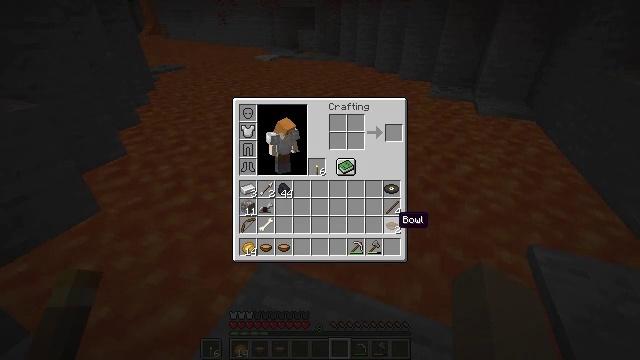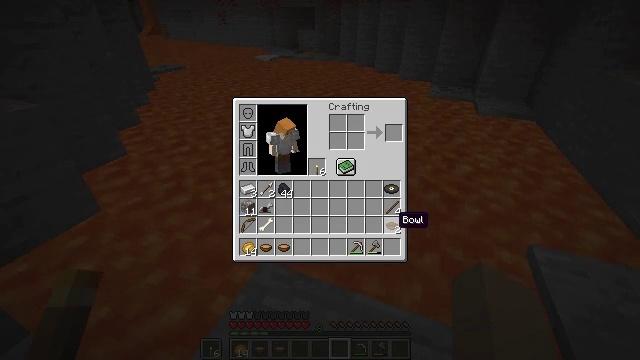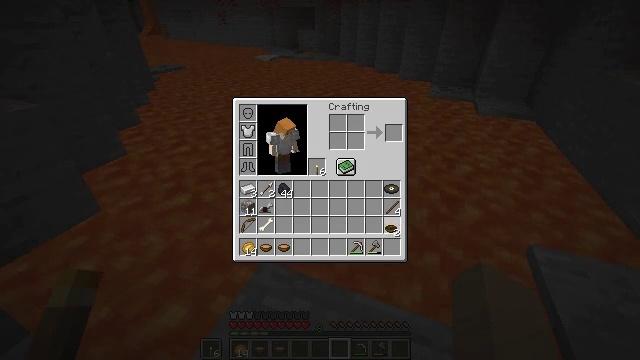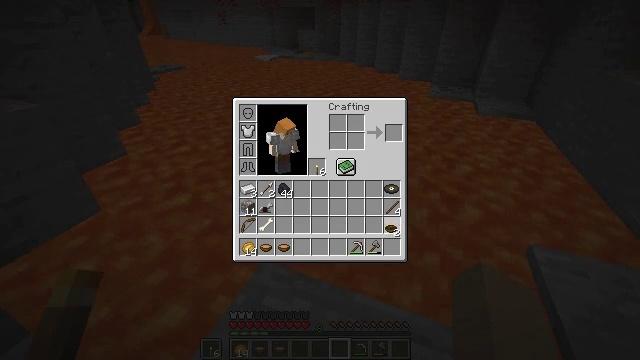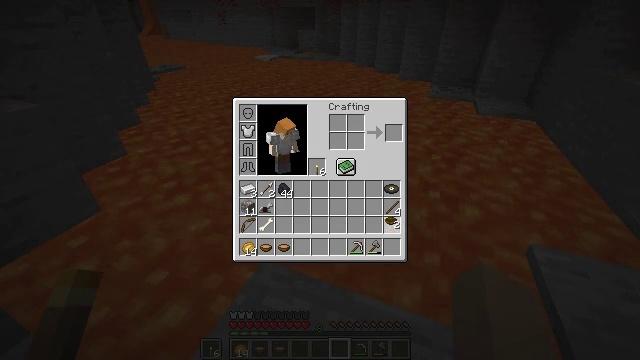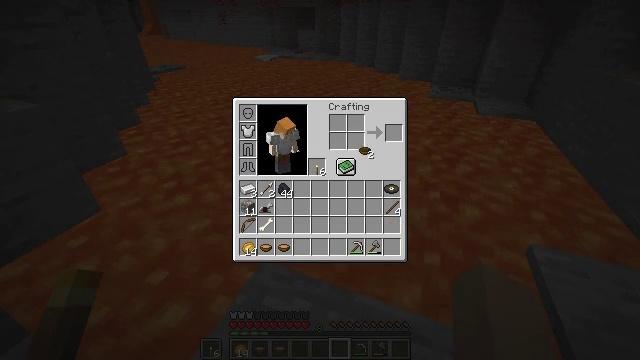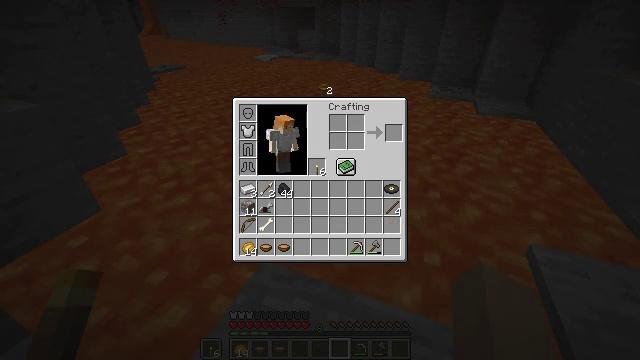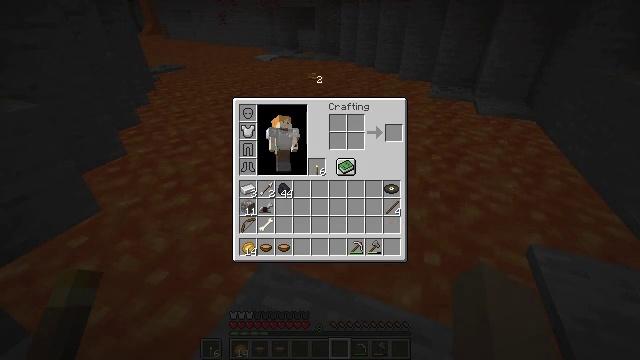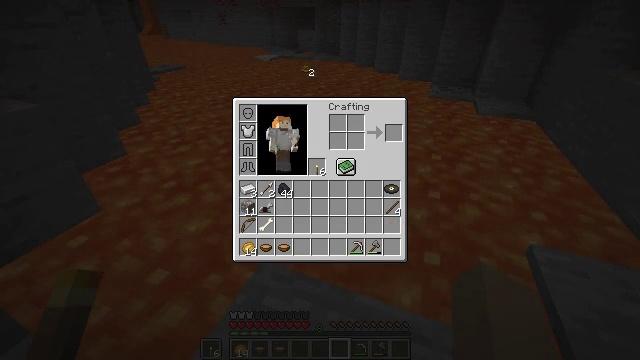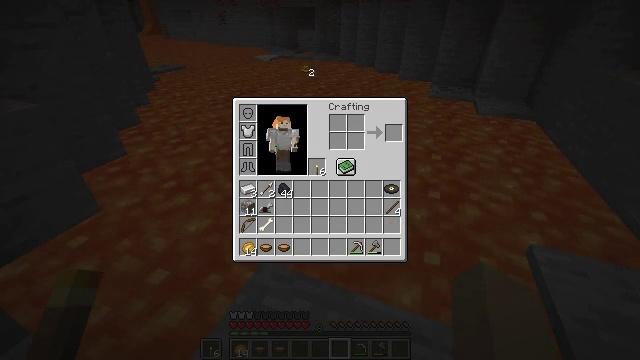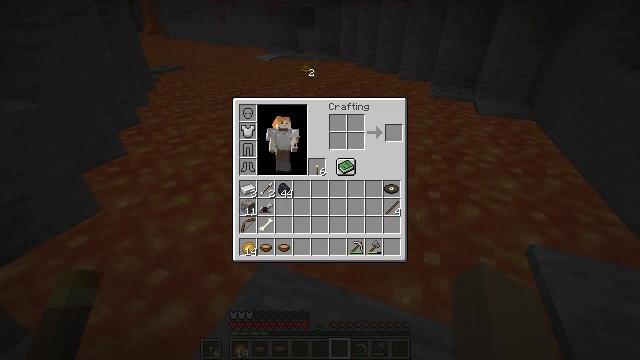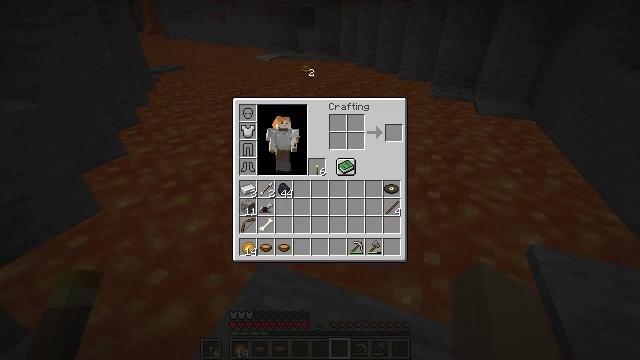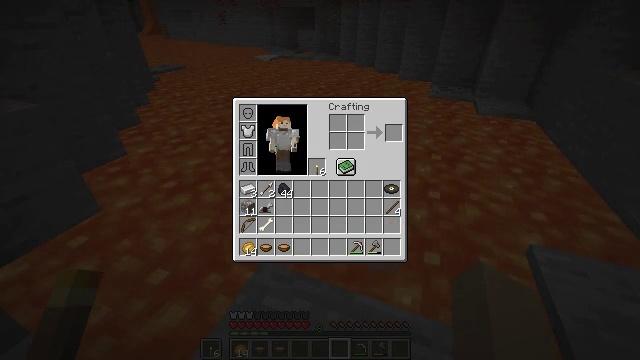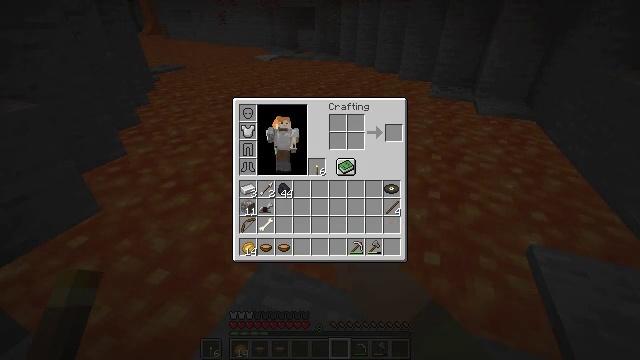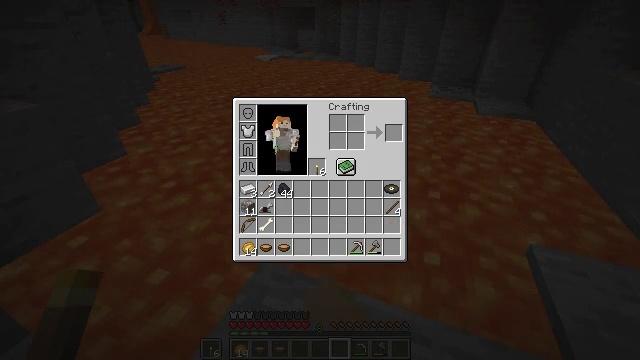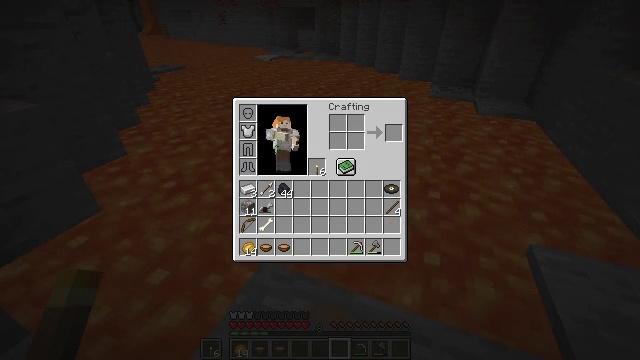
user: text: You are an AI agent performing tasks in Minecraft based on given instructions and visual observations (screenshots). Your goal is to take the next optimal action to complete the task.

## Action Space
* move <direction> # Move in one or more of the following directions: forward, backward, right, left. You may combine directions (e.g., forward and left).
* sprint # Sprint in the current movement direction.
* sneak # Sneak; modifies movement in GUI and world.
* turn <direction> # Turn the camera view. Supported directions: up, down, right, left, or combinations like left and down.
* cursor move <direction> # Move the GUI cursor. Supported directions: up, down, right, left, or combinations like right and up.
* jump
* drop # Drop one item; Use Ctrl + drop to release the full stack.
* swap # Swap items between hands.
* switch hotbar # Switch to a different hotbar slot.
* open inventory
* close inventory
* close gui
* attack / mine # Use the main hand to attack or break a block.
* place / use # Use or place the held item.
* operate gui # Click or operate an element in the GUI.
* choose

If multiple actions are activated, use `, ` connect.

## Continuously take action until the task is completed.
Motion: motion action
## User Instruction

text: Remove a bowl from the inventory.
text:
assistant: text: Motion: no_op
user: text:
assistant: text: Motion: operate gui
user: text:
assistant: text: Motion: operate gui
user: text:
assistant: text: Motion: cursor move up
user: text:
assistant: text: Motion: cursor move left and up
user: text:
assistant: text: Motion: cursor move left and up
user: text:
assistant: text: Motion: cursor move left and up
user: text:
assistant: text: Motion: cursor move left
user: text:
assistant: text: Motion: operate gui
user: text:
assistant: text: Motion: operate gui
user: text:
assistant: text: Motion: operate gui
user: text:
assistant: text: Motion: no_op
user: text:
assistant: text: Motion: no_op
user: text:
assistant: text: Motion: no_op
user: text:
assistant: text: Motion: no_op
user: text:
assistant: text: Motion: no_op
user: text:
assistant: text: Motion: no_op